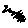
Label: zigzag